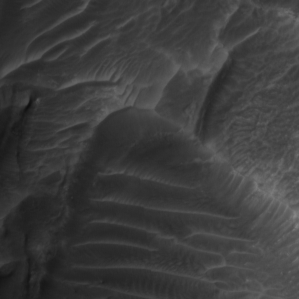
Label: non_frost